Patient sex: M
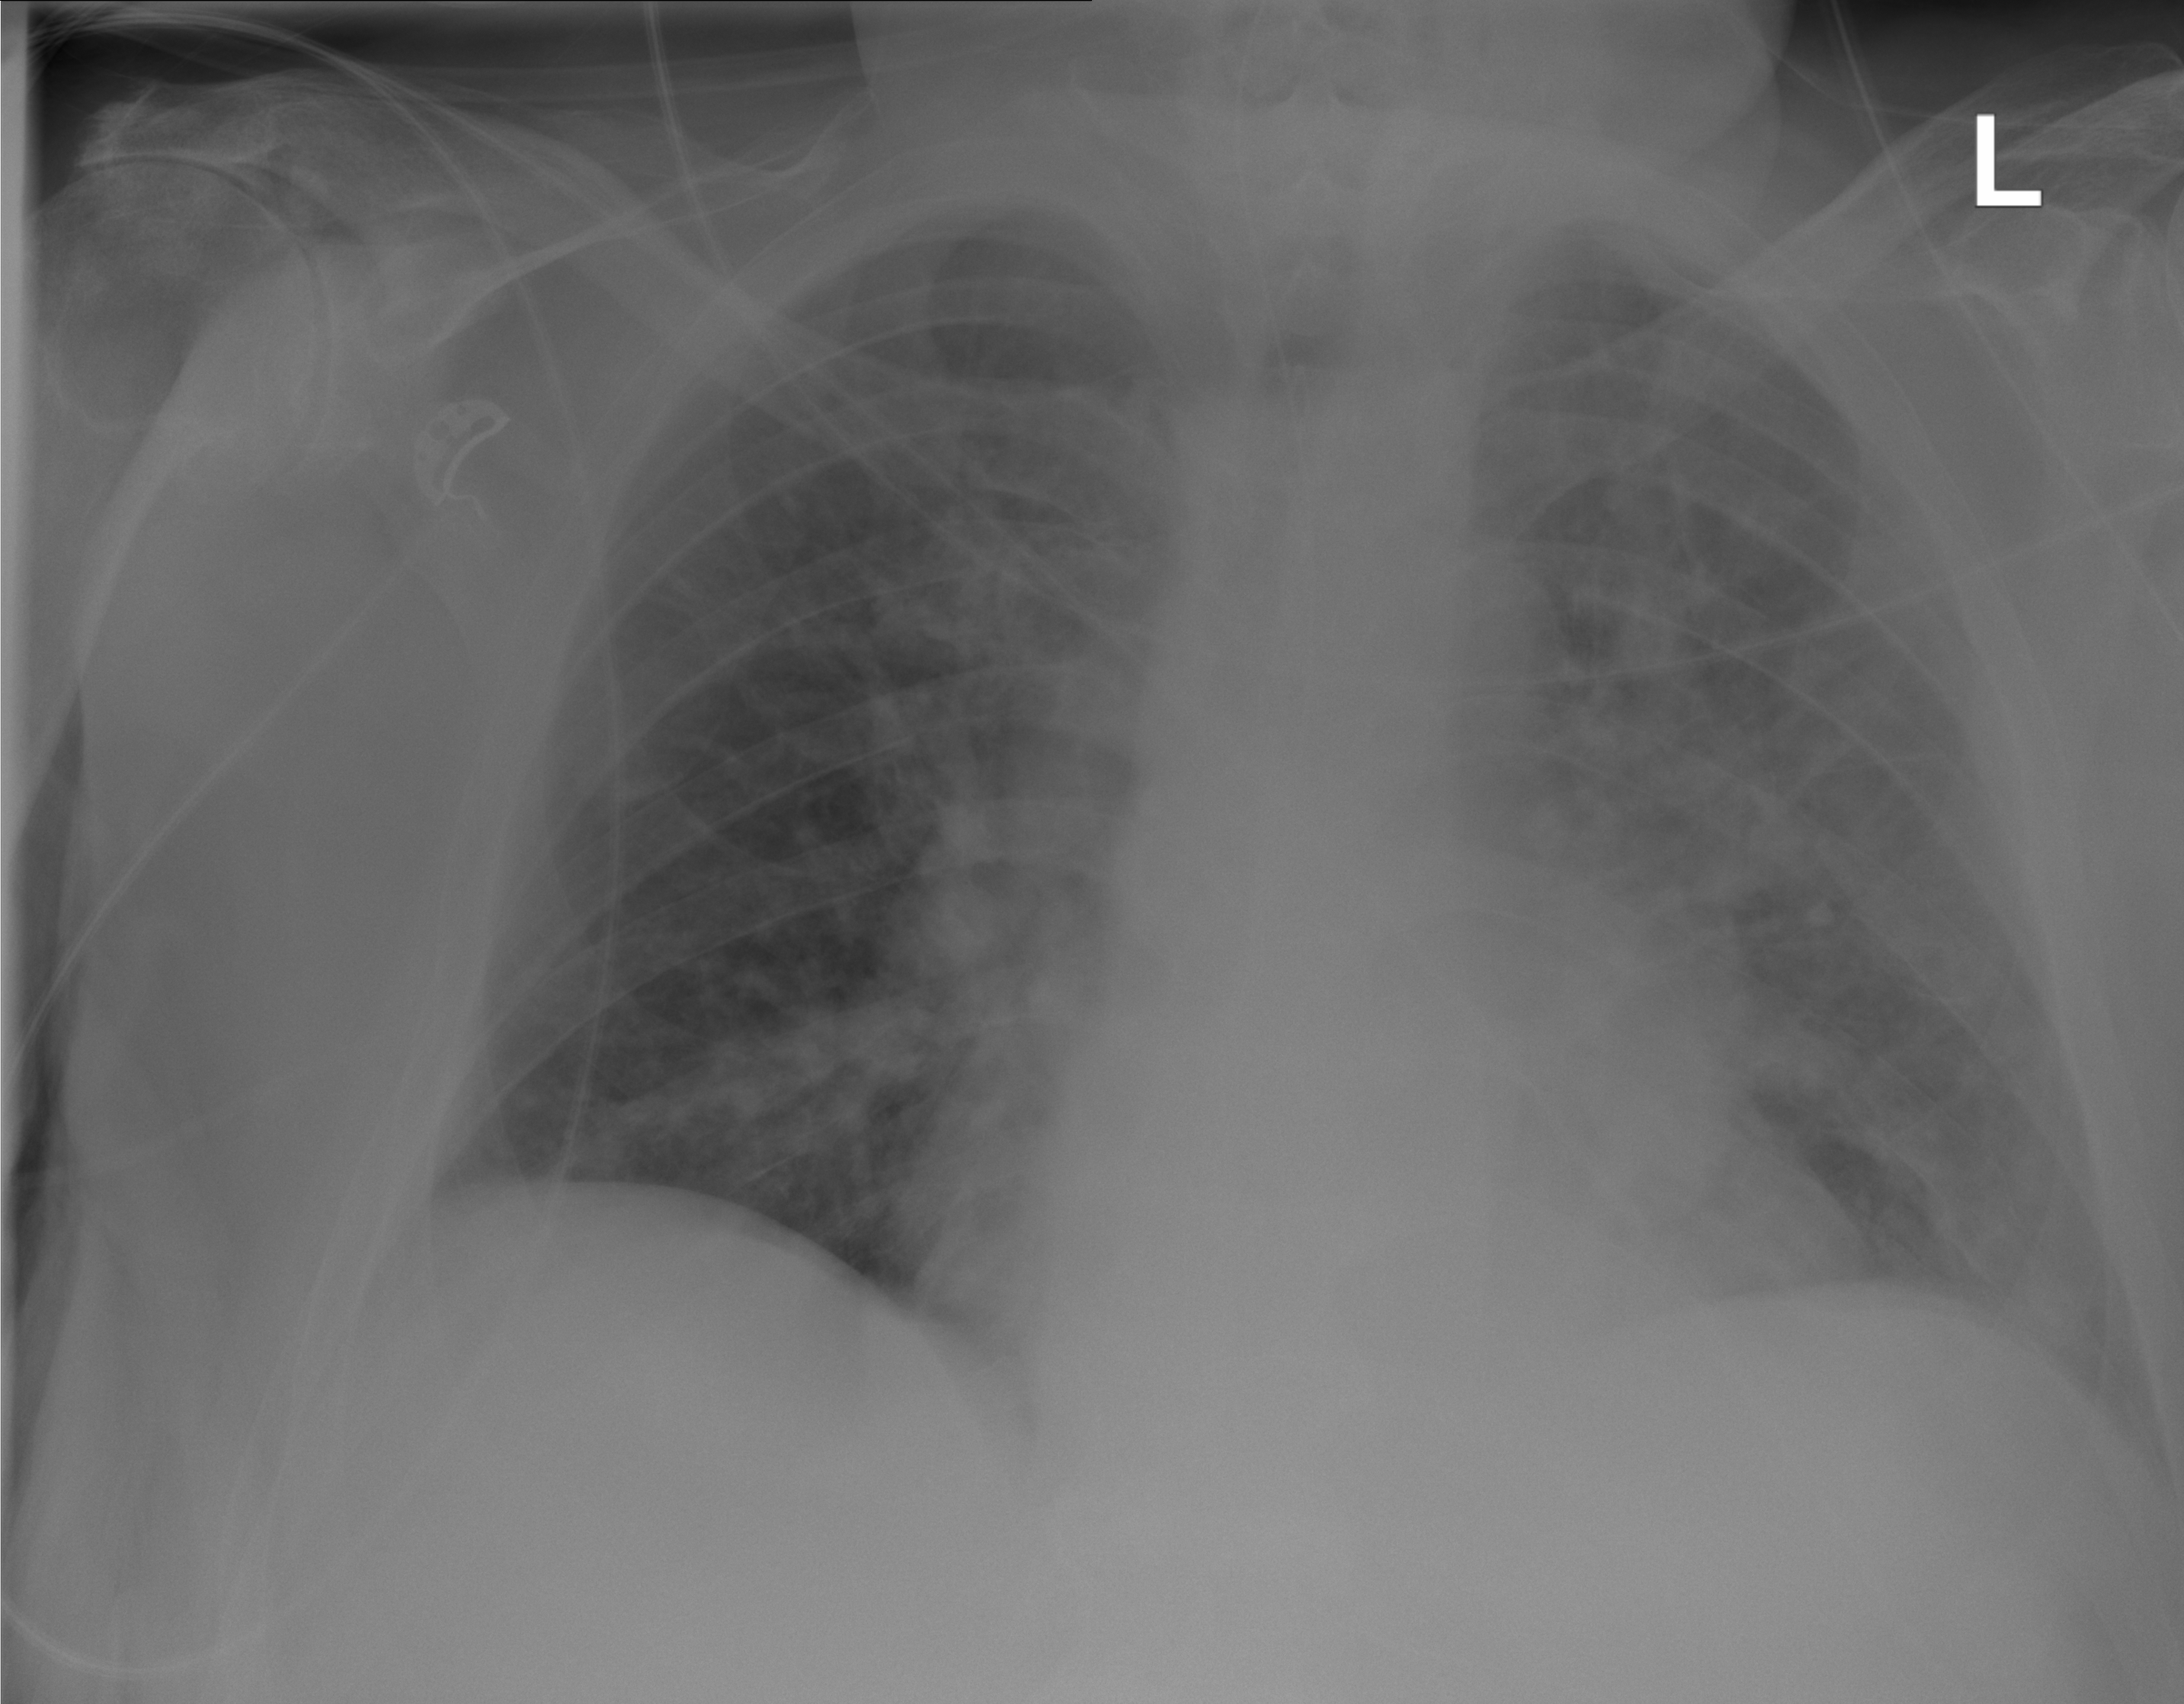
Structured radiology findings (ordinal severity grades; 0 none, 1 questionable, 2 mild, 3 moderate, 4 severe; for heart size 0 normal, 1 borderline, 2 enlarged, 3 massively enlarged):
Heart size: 0
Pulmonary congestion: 2
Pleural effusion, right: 0
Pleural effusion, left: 2
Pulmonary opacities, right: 2
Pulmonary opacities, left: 2
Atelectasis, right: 2
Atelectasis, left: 2